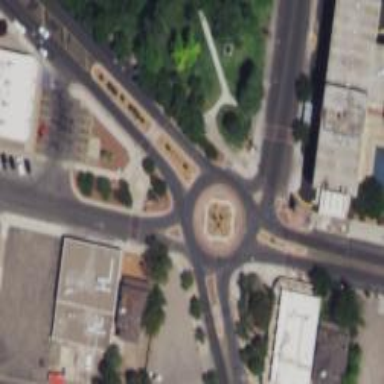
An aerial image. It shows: Roundabout at primary highway.